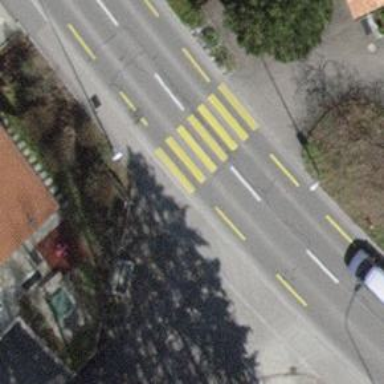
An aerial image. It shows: Uncontrolled zebra crossing.